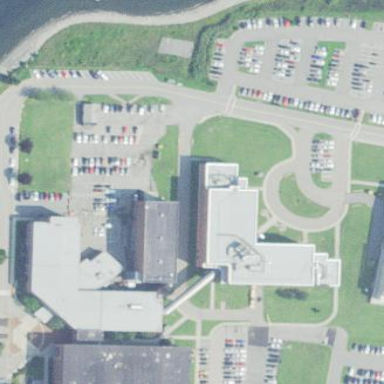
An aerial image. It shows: Building.